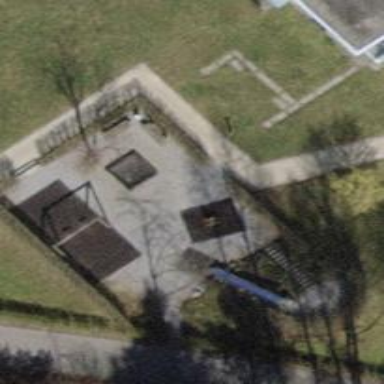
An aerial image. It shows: Sandpit at the playground.